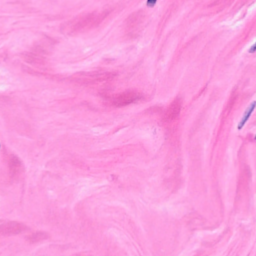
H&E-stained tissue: Breast